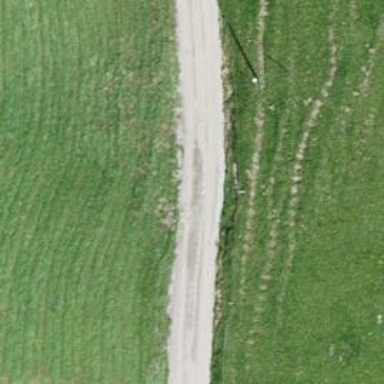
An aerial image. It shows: Unclassified road.